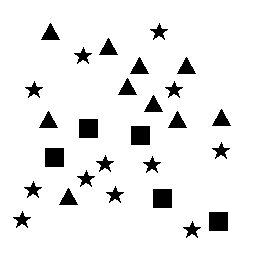
Squares: 5
Triangles: 10
Stars: 12
Total shapes: 27